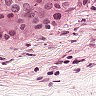
Metastatic tissue present: yes